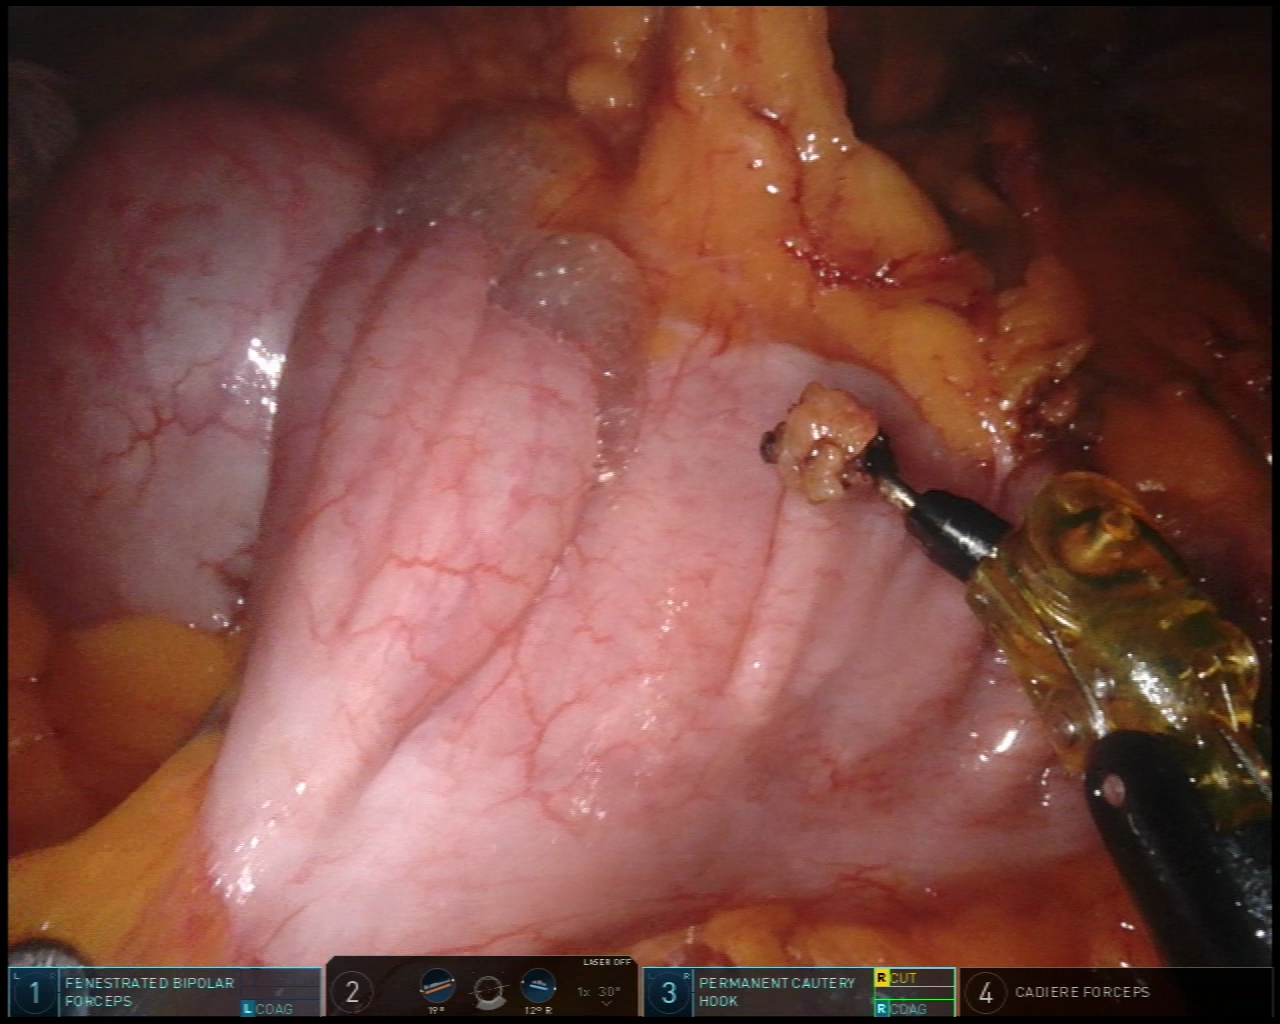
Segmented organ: colon
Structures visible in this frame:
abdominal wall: no
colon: yes
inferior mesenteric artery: no
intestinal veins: no
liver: no
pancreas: no
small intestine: no
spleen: no
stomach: no
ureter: no
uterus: no
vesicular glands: no